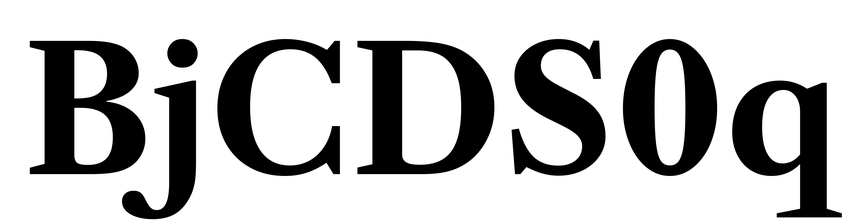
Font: LibreCaslonText_Bold